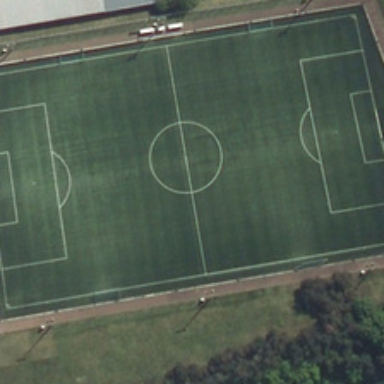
The footballground is next to trees .